Field crop: tomato
Growth stage: 1
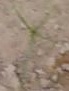
Species: cyperus